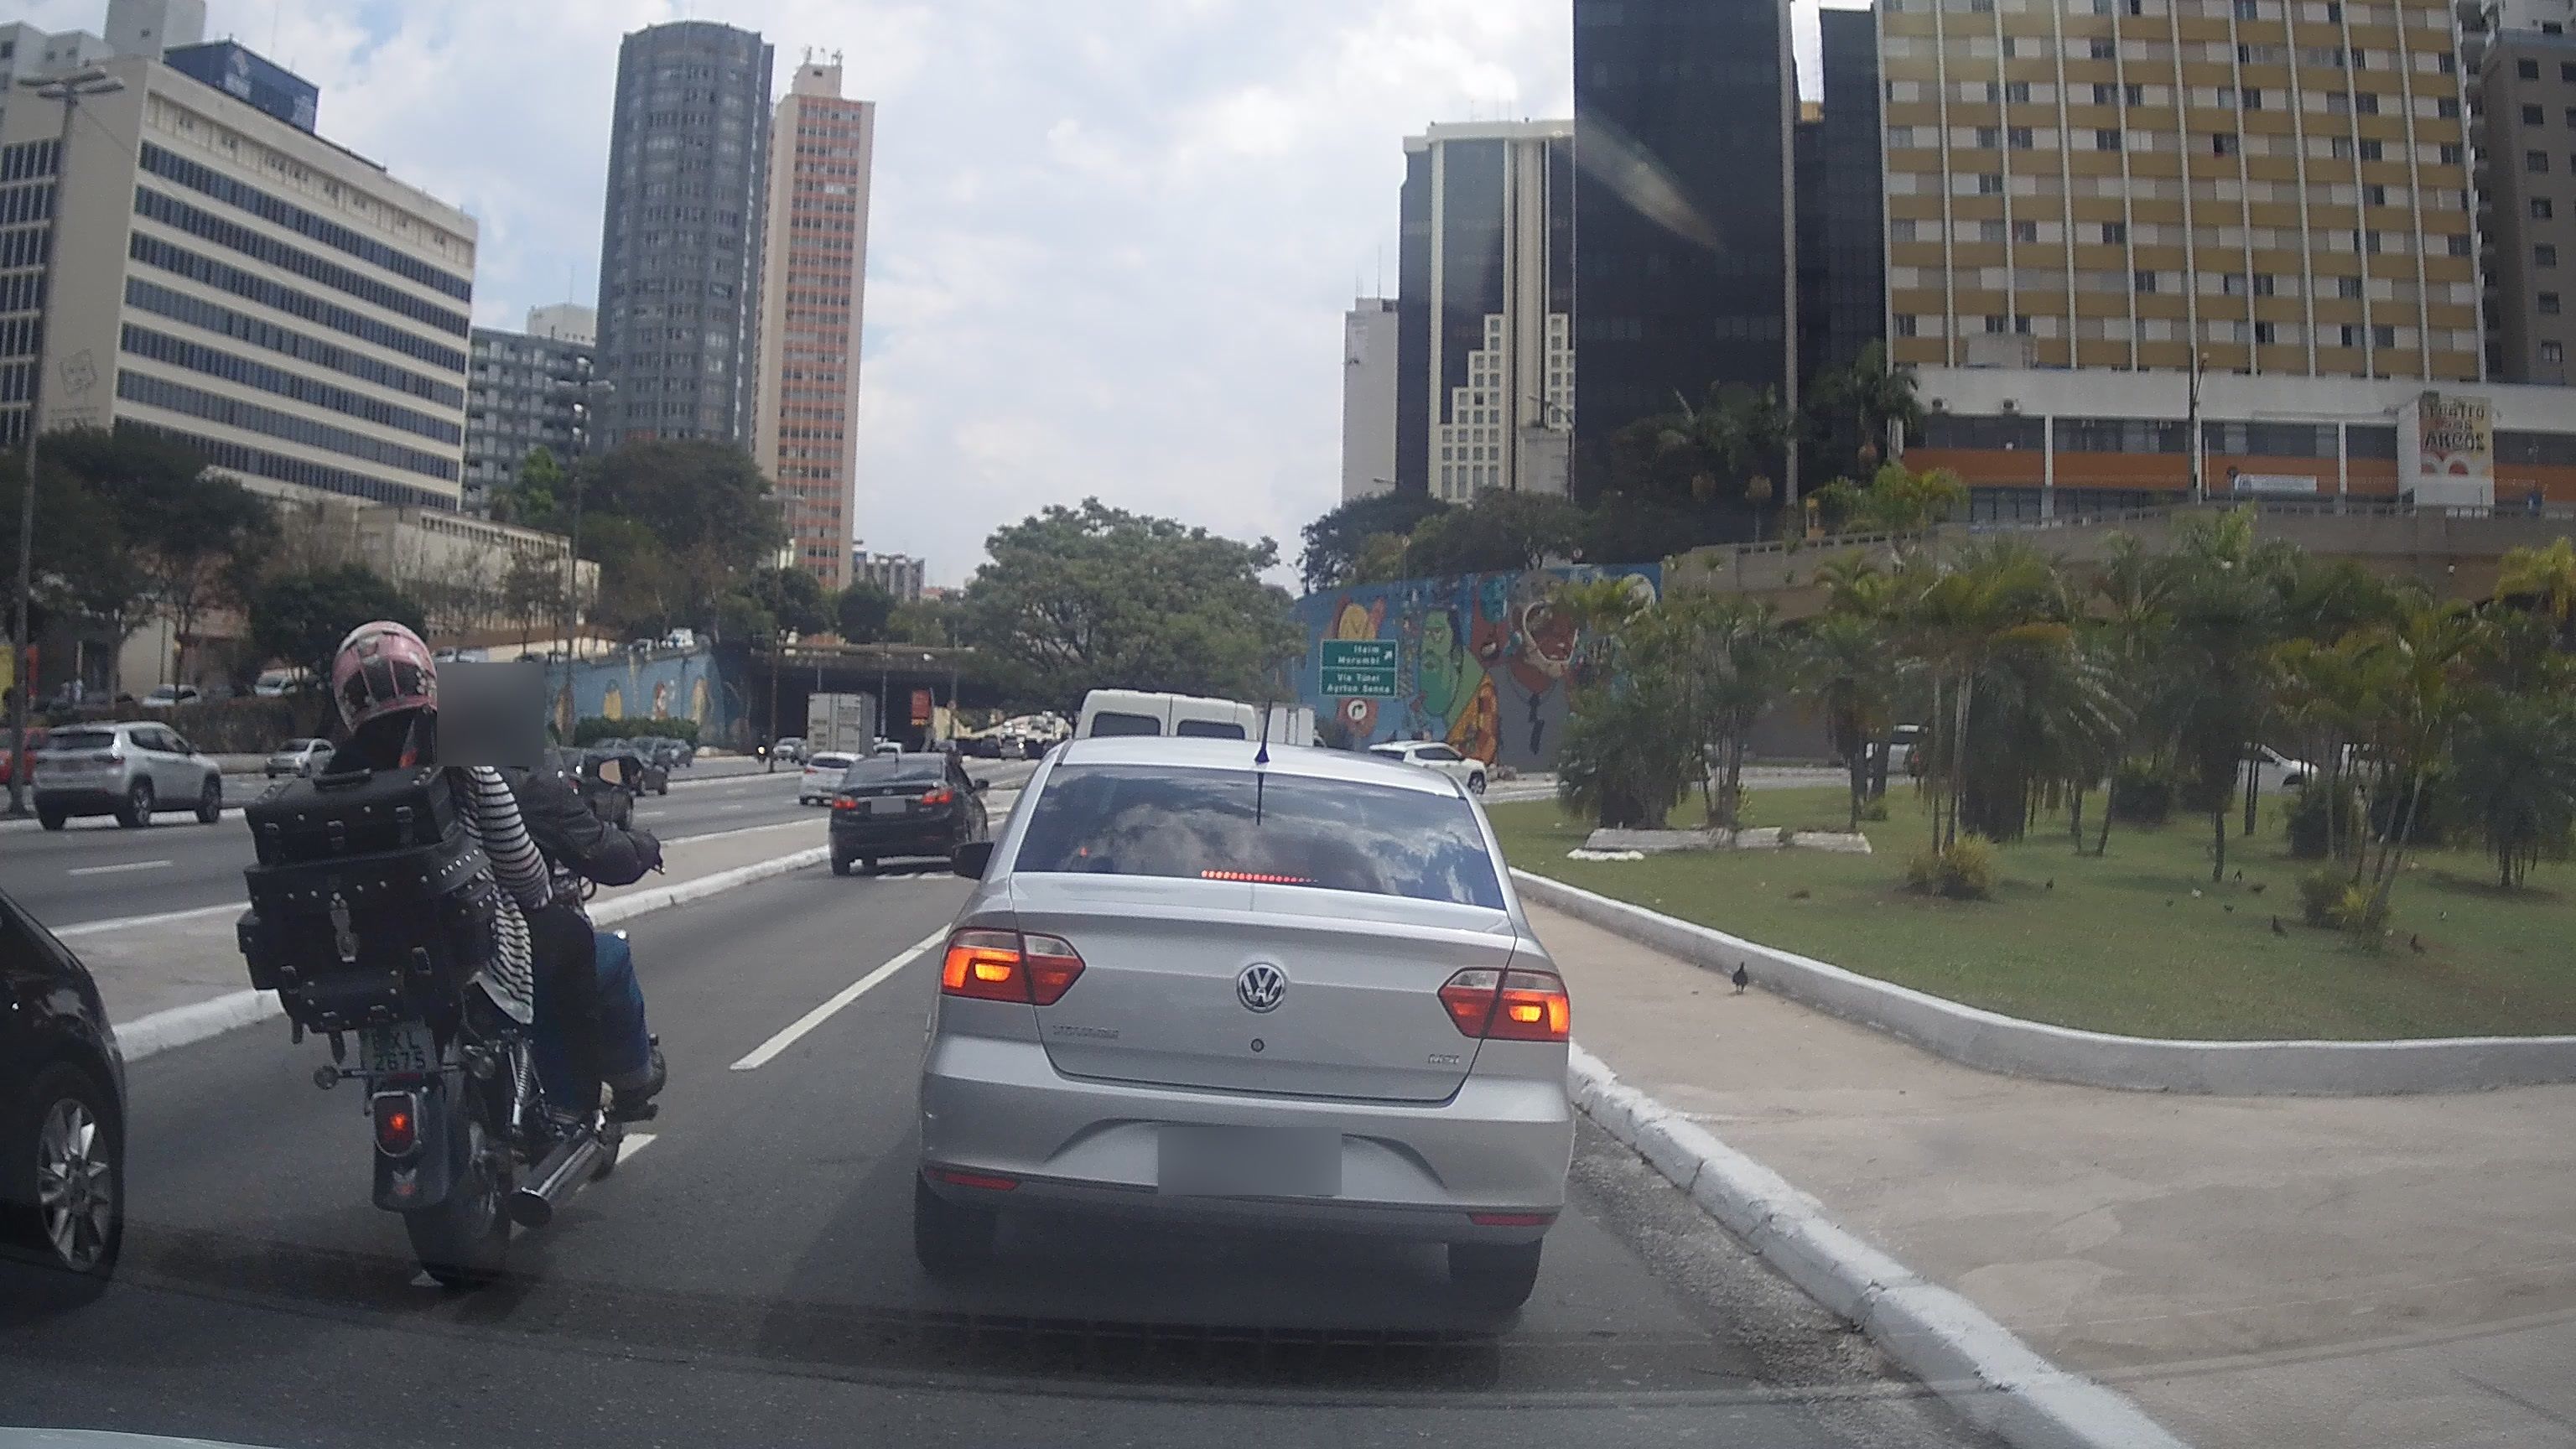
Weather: cloudy
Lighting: day
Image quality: good
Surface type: driving surface
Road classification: trunk_link
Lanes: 2
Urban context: urban centre
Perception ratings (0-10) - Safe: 3.28, Lively: 8.41, Beautiful: 4.45, Boring: 4.7, Depressing: 6.3, Wealthy: 5.03